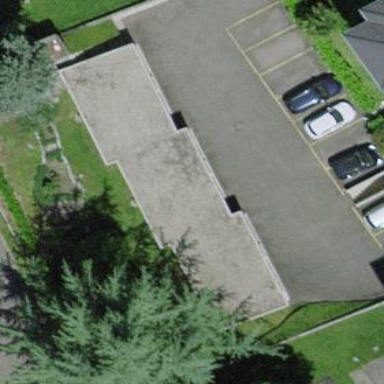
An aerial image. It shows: Group of garages.